Question: Hi I am new in android open gl. I tries to create few 2d objects in open gles 2.0. Now I tried to draw a line in android open gles 2.0. my code looks like
'''
public class UserLine
{
private final String vertexShaderCode =
"uniform mat4 uMVPMatrix;" +
"attribute vec4 vPosition;" +
"void main() {" +
" gl_Position = uMVPMatrix * vPosition;" +
"}";
private final String fragmentShaderCode =
"precision mediump float;" +
"uniform vec4 vColor;" +
"void main() {" +
" gl_FragColor = vColor;" +
"}";
private final FloatBuffer vertexBuffer;
private final ShortBuffer drawListBuffer;
private final int mProgram;
private int mPositionHandle;
private int mColorHandle;
private int mMVPMatrixHandle;
static final int COORDS_PER_VERTEX = 3;
private final int vertexStride = COORDS_PER_VERTEX * 4;
private float[] pathCords =
{
0.00f, 0.0f, 0.0f,
0.5f, 0.3f, 0.0f
};
private short[] pathDrawOrder = {0,1}
private float[] color = {1.0f, 0.0f, 0.0f, 1.0f};
public UserLine()
{
ByteBuffer bb = ByteBuffer.allocateDirect(pathCords.length * 4);
bb.order(ByteOrder.nativeOrder());
vertexBuffer = bb.asFloatBuffer();
vertexBuffer.put(pathCords);
vertexBuffer.position(0);
ByteBuffer dlb = ByteBuffer.allocateDirect(pathDrawOrder.length * 2);
dlb.order(ByteOrder.nativeOrder());
drawListBuffer = dlb.asShortBuffer();
drawListBuffer.put(pathDrawOrder);
drawListBuffer.position(0);
int vertexShader = MyGLRenderer.loadShader(GLES20.GL_VERTEX_SHADER,vertexShaderCode);
int fragmentShader = MyGLRenderer.loadShader(GLES20.GL_FRAGMENT_SHADER,fragmentShaderCode);
mProgram = GLES20.glCreateProgram();
GLES20.glAttachShader(mProgram, vertexShader);
GLES20.glAttachShader(mProgram, fragmentShader);
GLES20.glLinkProgram(mProgram);
}
public void draw(float[] mvpMatrix) {
GLES20.glUseProgram(mProgram);
mPositionHandle = GLES20.glGetAttribLocation(mProgram, "vPosition");
GLES20.glEnableVertexAttribArray(mPositionHandle);
GLES20.glVertexAttribPointer(mPositionHandle, COORDS_PER_VERTEX,GLES20.GL_FLOAT, false,
vertexStride, vertexBuffer);
mColorHandle = GLES20.glGetUniformLocation(mProgram, "vColor");
GLES20.glUniform4fv(mColorHandle, 1, color, 0);
mMVPMatrixHandle = GLES20.glGetUniformLocation(mProgram, "uMVPMatrix");
GLES20.glUniformMatrix4fv(mMVPMatrixHandle, 1, false, mvpMatrix, 0);
GLES20.glDrawElements(GLES20.GL_LINES, color.length,
GLES20.GL_UNSIGNED_SHORT, drawListBuffer);
GLES20.glDisableVertexAttribArray(mPositionHandle);
GLES20.glDisable(mColorHandle);
}
}
'''
SO here is my problem According to this code it must draw one line but along that line it also draw one extra line which is not expected behavior.
Am I doing some thing wrong or it that default behavior. Need Help. Thank you.
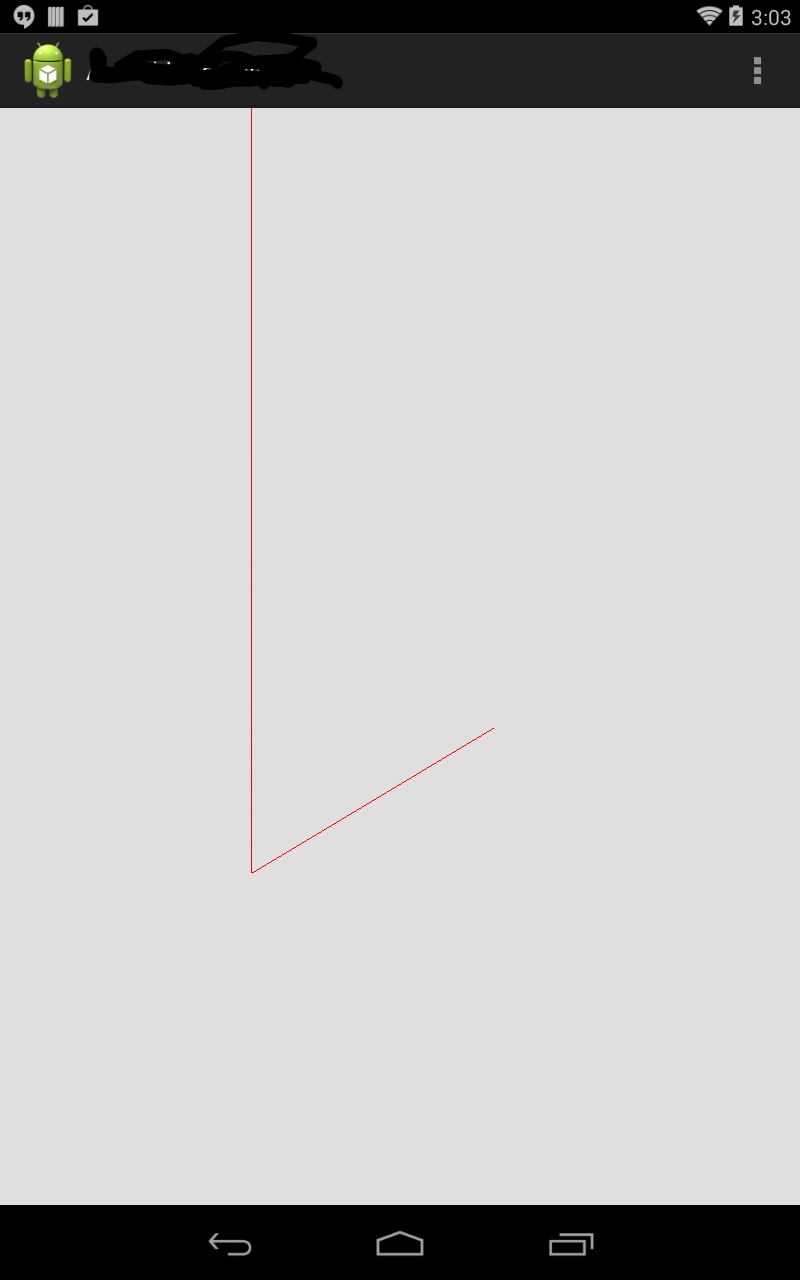
Answer: I think the problem is here:
'''
GLES20.glDrawElements(GLES20.GL_LINES, color.length, GLES20.GL_UNSIGNED_SHORT, drawListBuffer);
'''
The second parameter is the count and I don't understand why you have it set to the length of color. That's just the color of the line you pass into the shader so the length is always 4:
'''
private float[] color = {1.0f, 0.0f, 0.0f, 1.0f};
'''
You are drawing a line with 2 points, as specified in pathDrawOrder, so I think using the length of that instead is what you need:
'''
GLES20.glDrawElements(GLES20.GL_LINES, pathDrawOrder.length, GLES20.GL_UNSIGNED_SHORT, drawListBuffer);
'''